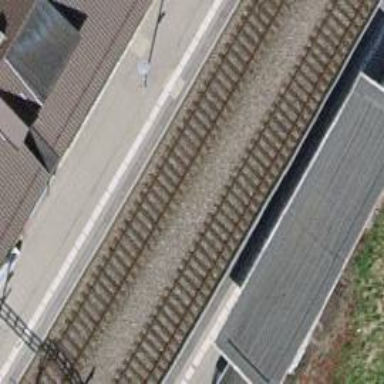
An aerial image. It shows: Stop position for public transport at railway stop.